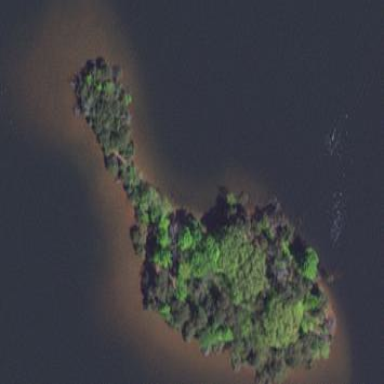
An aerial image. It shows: Islet covered with woodland.